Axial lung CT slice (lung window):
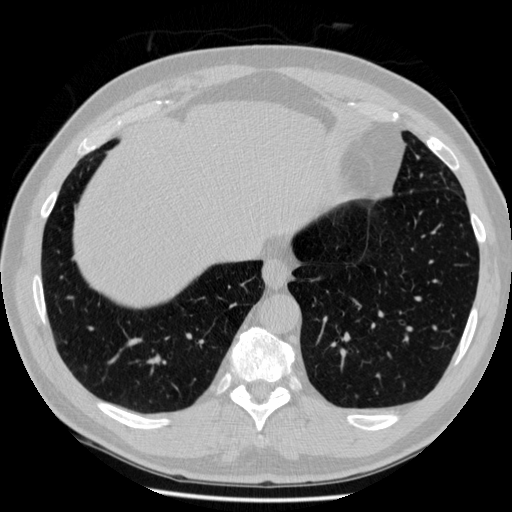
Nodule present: no